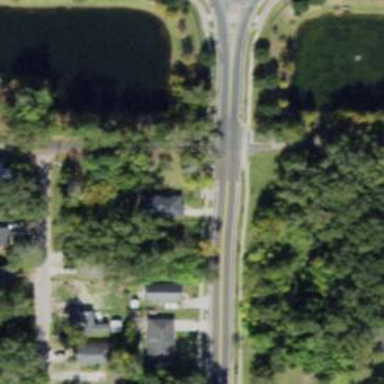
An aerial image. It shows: Marked road crossing.